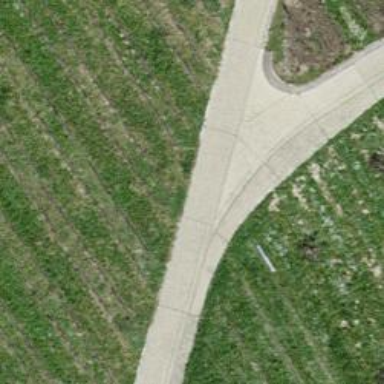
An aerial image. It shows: Concrete track with grade 1 tracktype.